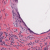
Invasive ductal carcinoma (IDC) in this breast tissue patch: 0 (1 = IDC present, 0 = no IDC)